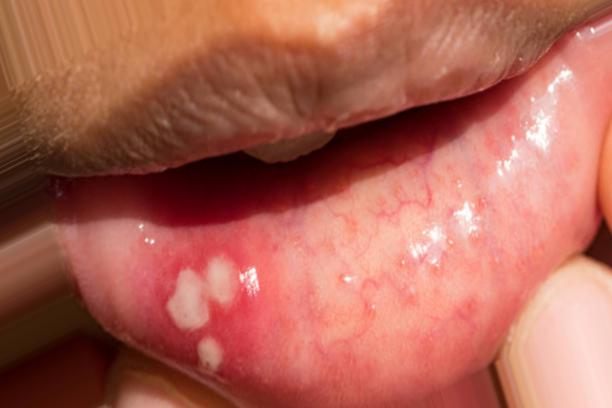
Condition: Mouth Ulcer